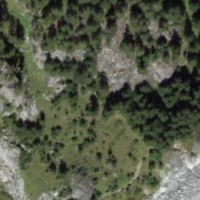
EUNIS habitat code: 32
Species observed at this site:
Astrantia major
Zora spinimana
Erigone atra